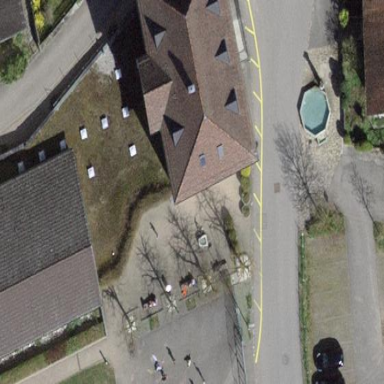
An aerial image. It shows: Building with tiled roof.